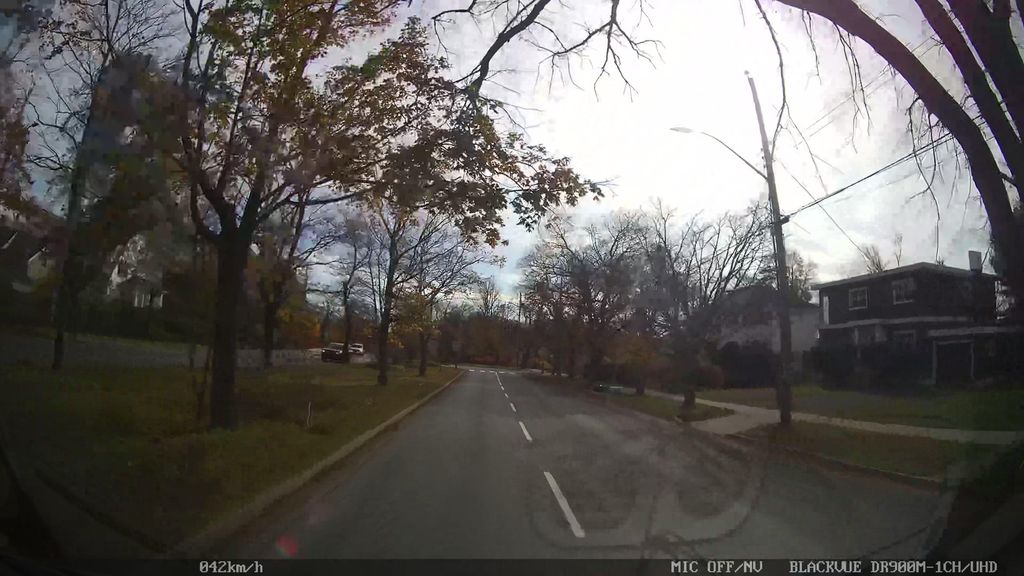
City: halifax